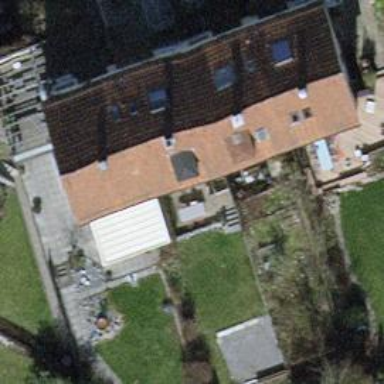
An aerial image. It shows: Building with tile roof.